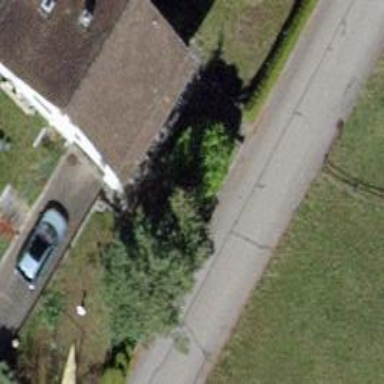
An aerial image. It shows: Gabled roofed house.